Question: I have the following chart for displaying "virtual money" in a weekly game tournament (player money is dark blue, compared to best player money values in light blue):

<URL>
1) Is there please a way to the X-axis up a bit,
so that the negative dark blue bars appear below it?
2) Is there a way to append a "$" to the values (instead of prepending with )?
3) Is there a way to paint values red? Can't find this in <URL>, I only see how to make them all red with
Thank you!
Alex
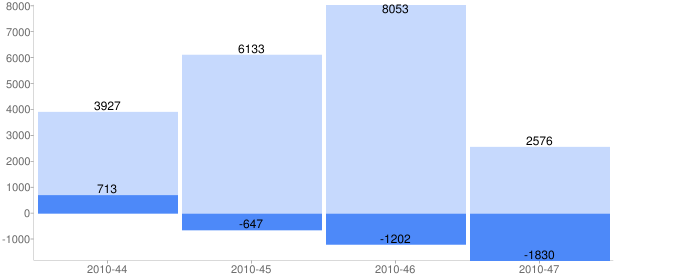
Answer: You can only list the individual dataset colors with 'chco', so you can certainly make the bottom dataset red (as you've done with the blue), but not just the negative members. My suggestion for making the negative members red is making a 3rd negative data set overlapping the positive data set, where the values are '_' when they're not negative so you don't draw a bar ('_' or '__' indicates a missing value, depending on your encoding type). You'd have something like:
'''
chd=t:713,_,_,_|_,-647,-1202,-1830|3927,6133,8053,2576
chco=4D89F9,FF0000,C6D9FD
'''
You'll probably have to play with the ordering a bit and the data style attributes in order to get the colors and labels to be the way you want them.
As far as I know there's no way to move the X axis up to zero on the chart (it can only go on either top or bottom), but you can make it invisible (while still leaving the labels) using 'chxs', which might give you a better look.